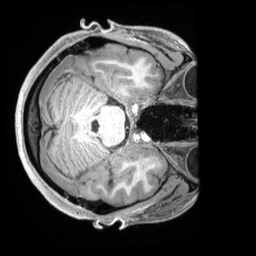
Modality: T1w
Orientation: axial
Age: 23
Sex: female
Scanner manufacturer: siemens
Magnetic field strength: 3 T
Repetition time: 2.4 s
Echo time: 0.00226 s